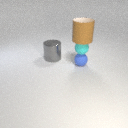
small cyan rubber sphere below large brown rubber cylinder